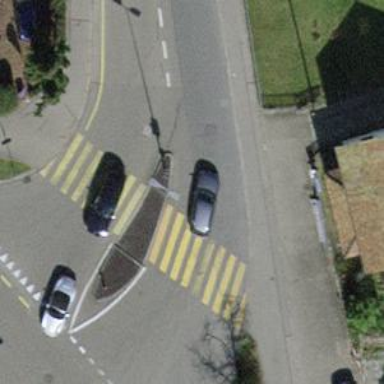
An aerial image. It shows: Marked crossing with pedestrian island.